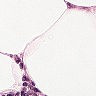
Metastatic tissue present: no